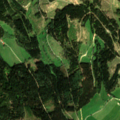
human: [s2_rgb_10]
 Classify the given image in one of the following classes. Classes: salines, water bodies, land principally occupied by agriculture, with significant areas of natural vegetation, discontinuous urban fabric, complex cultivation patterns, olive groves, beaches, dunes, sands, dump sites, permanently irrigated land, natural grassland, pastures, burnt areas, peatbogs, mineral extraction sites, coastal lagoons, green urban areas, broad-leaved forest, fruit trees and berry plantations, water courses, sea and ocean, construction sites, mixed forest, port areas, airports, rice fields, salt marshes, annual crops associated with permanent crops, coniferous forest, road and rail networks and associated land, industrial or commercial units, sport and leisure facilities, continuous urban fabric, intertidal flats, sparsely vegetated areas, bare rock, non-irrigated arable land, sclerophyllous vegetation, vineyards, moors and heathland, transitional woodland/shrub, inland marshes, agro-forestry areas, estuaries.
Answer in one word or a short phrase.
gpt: pastures, land principally occupied by agriculture, with significant areas of natural vegetation, coniferous forest, mixed forest